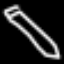
Label: pencil